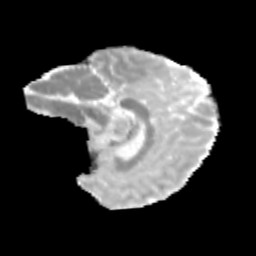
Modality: MD
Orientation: sagittal
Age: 13
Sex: male
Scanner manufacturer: siemens
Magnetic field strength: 3 T
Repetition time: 3.8 s
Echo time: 0.07 s